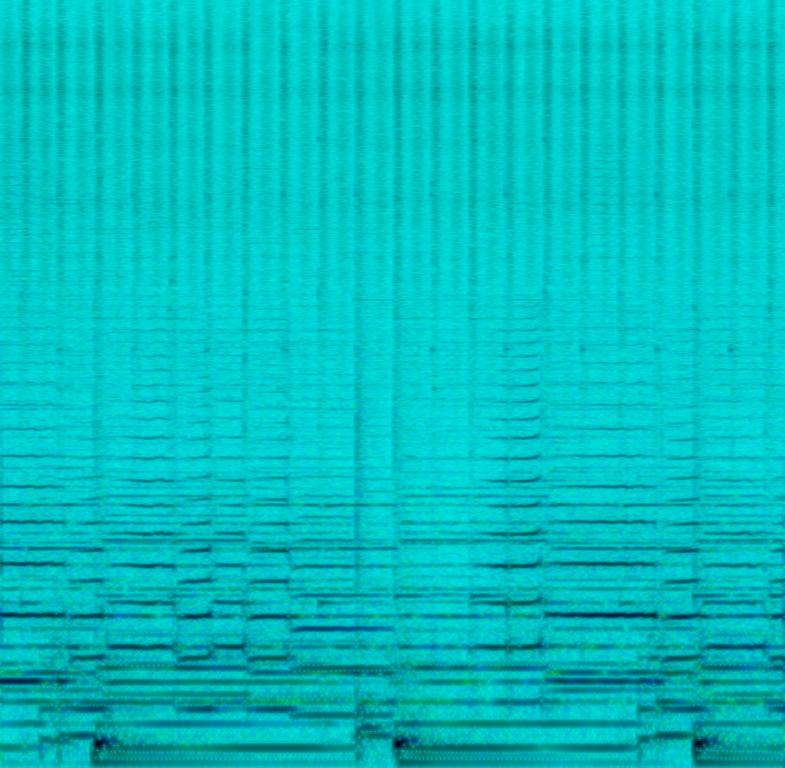
The Jazz song features a saxophone solo melody played over shimmering shakers, tinny metallic percussions and mellow sustained brass melody. It sounds passionate, emotional and soulful.